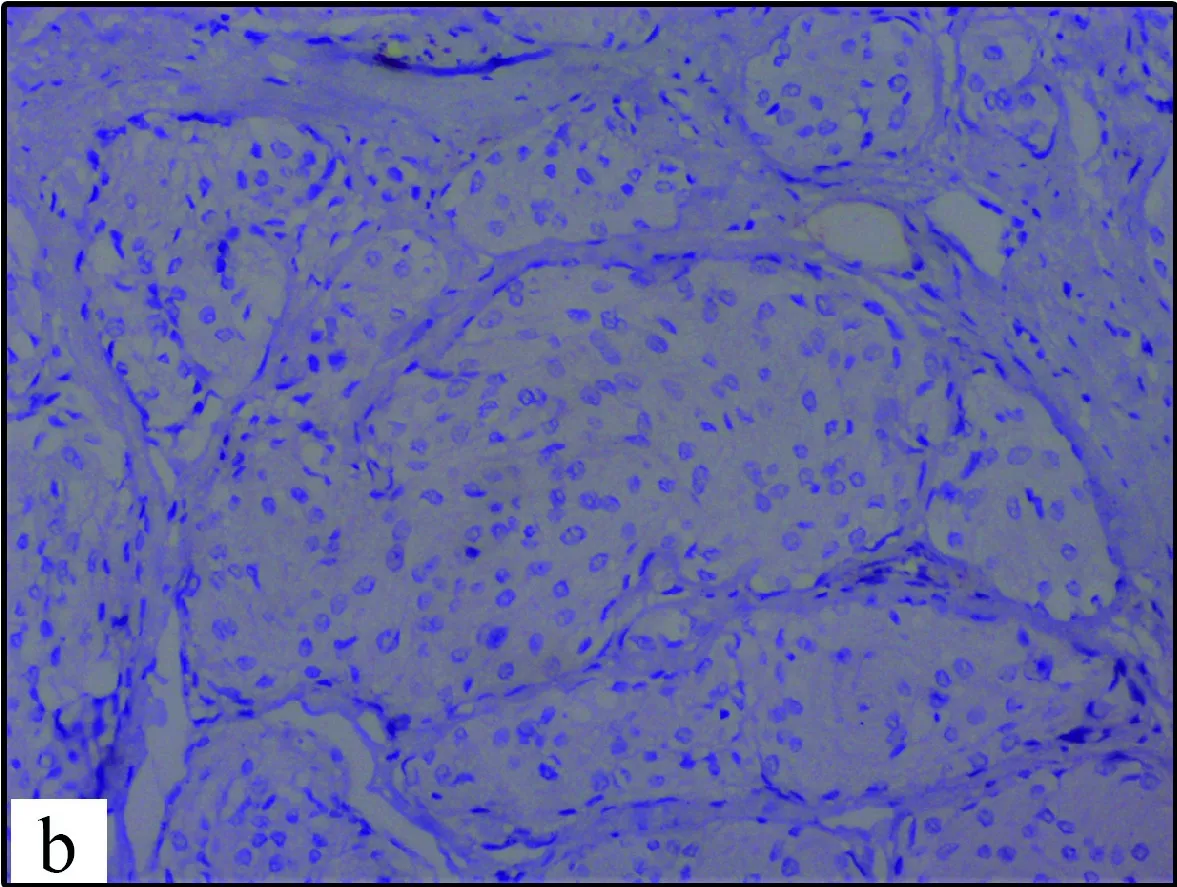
S100.
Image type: pathology (immunostaining)